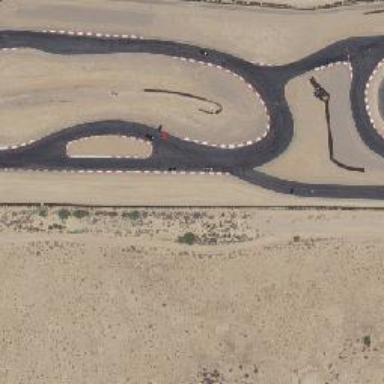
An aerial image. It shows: Motor sport raceway.